Question: I need to connect a desktop application to a MySQL server. The website connect to the database 'localhost'. What would the the full path of the localhost be?
Using CentOS 6.5/apache/zpanel
The answer is probably so obvious that nobody has ever asked it before. But I rally can't figure it out. Here is the screenshot of what I have:

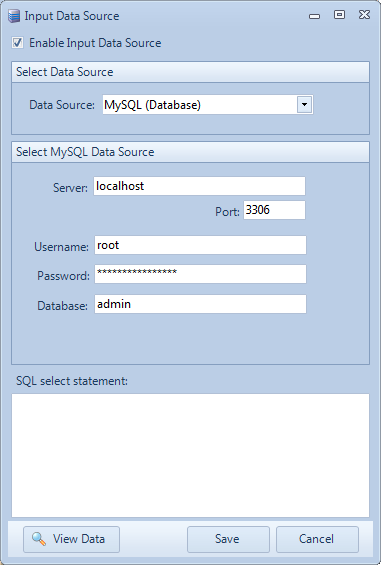
Answer: It's the IP address of the server which is running mysql (the same of the webserver, if you're connecting to it as localhost)
But many hosting companies disable remote MySQL by default, you may need to ask them to enabled it, or to whitelist the IP you are connecting from.